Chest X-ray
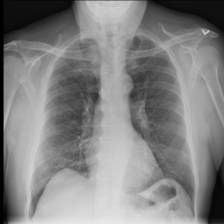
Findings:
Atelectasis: negative
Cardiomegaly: negative
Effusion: negative
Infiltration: negative
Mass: negative
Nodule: negative
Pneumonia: negative
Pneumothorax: negative
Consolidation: negative
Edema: negative
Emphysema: negative
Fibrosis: negative
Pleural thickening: negative
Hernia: negative